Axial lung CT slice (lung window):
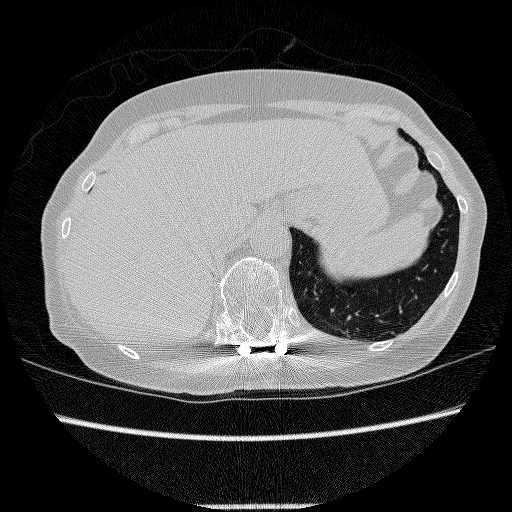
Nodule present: no